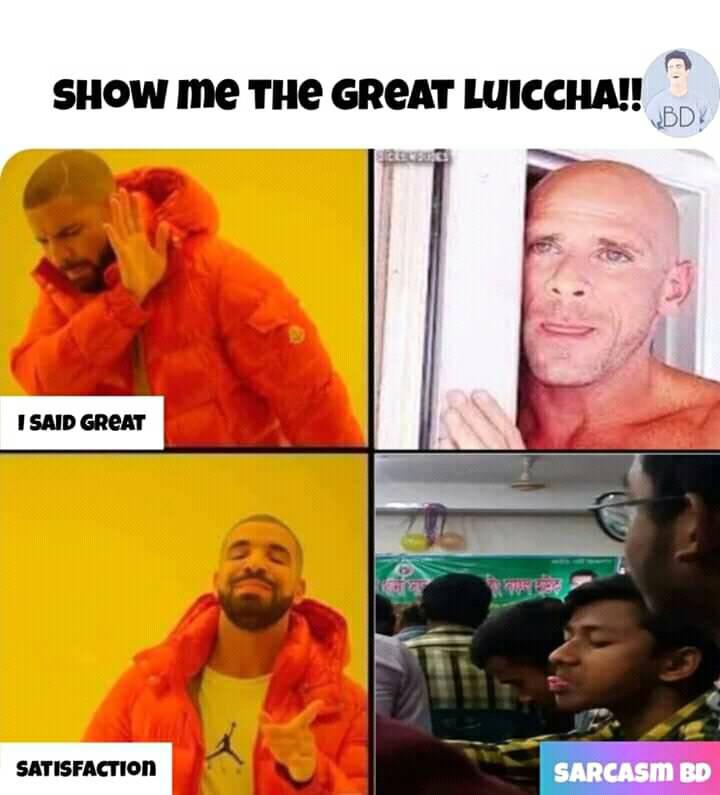
Caption: SHOW me THE GREAT LUICCHA !!    I SAID GREAT      SATISFACTION
Label: hate